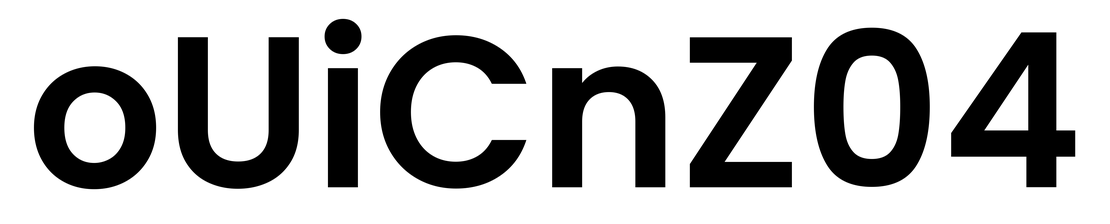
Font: Poppins-SemiBold